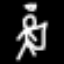
Label: angel